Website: lowes
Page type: review-order
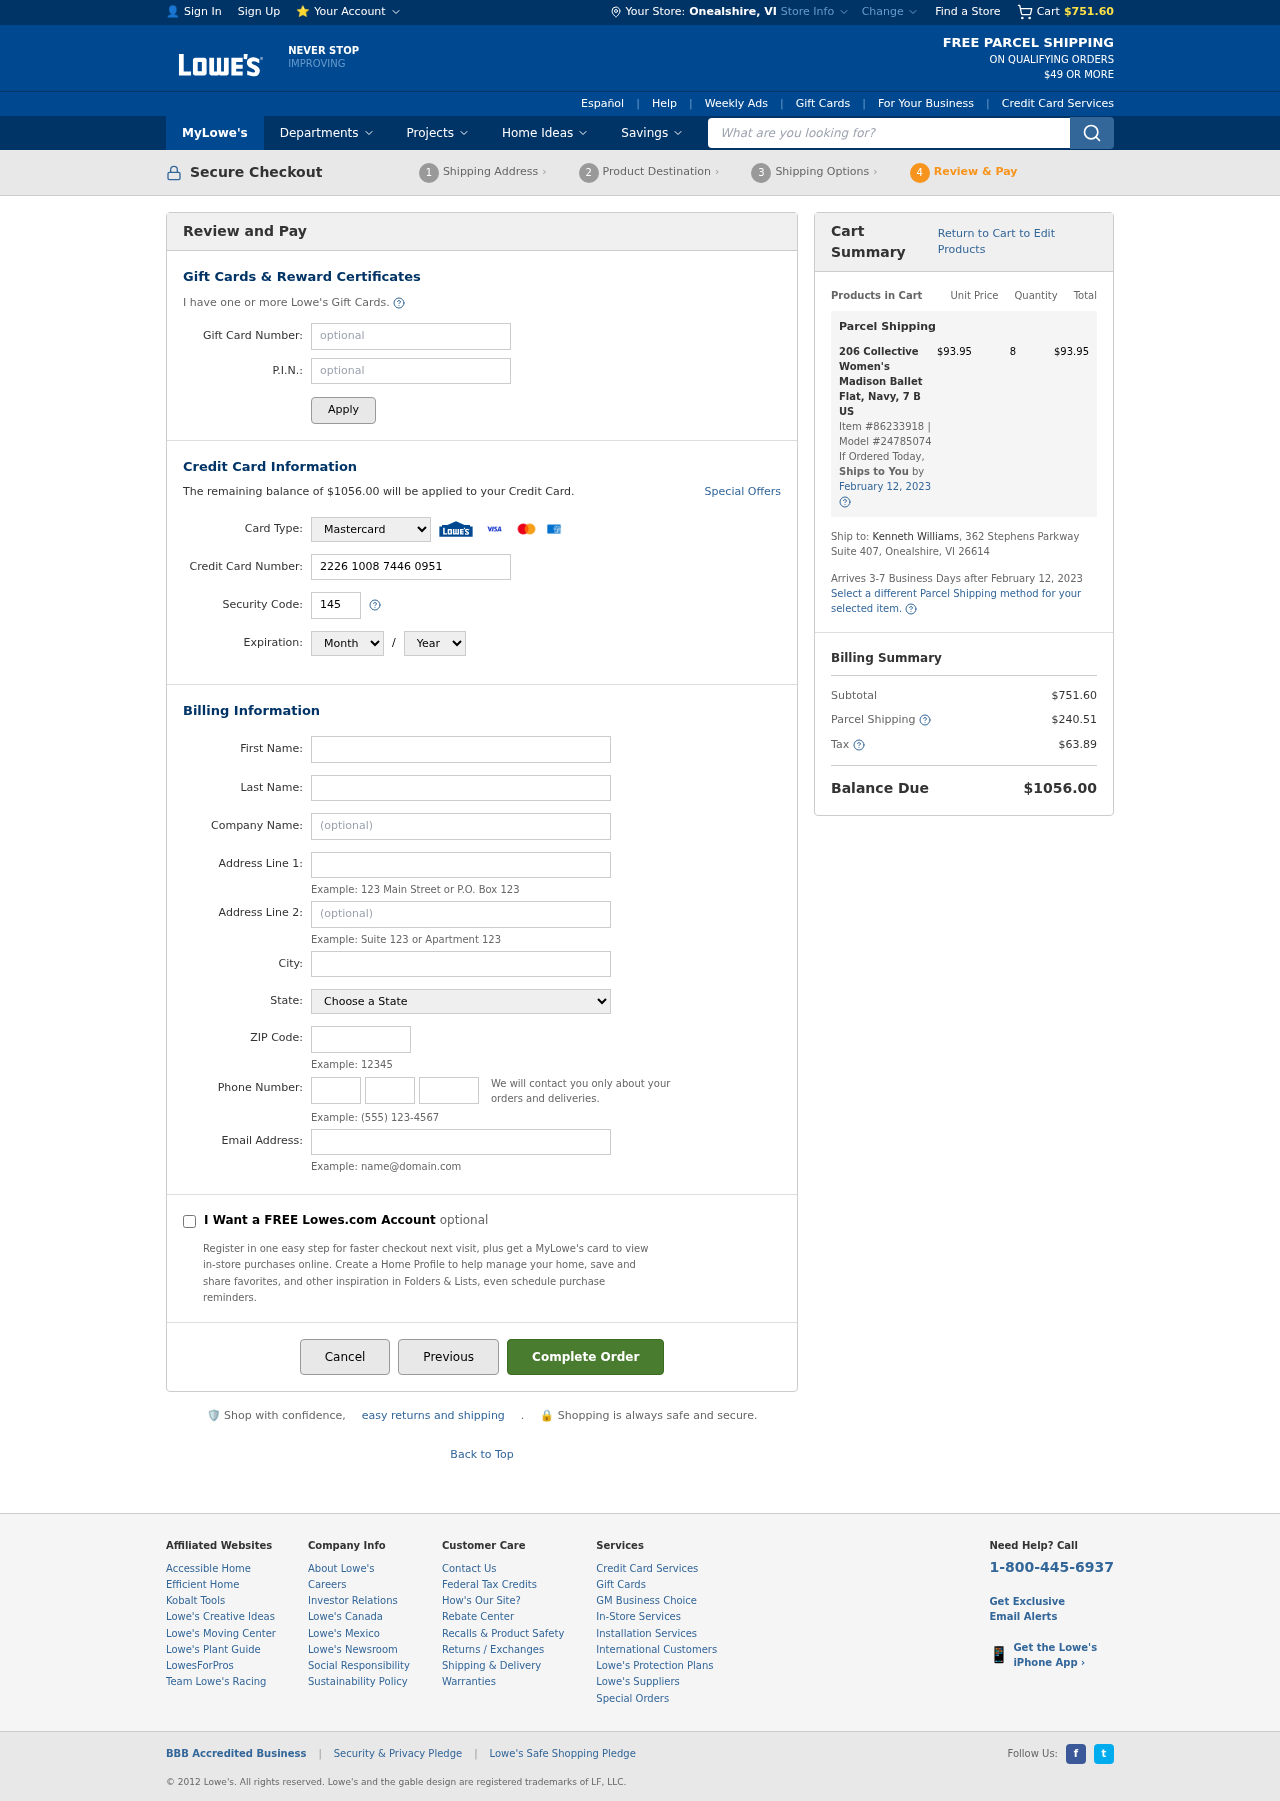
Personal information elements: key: PII_CARD_CVV
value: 145
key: PII_CARD_EXPIRY_MONTH
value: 08
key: PII_CARD_EXPIRY_YEAR
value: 30
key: PII_CARD_NUMBER
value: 2226 1008 7446 0951
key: PII_CARD_TYPE
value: Mastercard
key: PII_CITY
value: Onealshire
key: PII_CITY_STATE
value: Onealshire, VI
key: PII_COMPANY
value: Adams Group
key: PII_EMAIL
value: kennethwilliams@gmail.com
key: PII_FIRSTNAME
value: Kenneth
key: PII_LASTNAME
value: Williams
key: PII_PHONE_AREA
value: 528
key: PII_PHONE_PREFIX
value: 664
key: PII_PHONE_SUFFIX
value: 2967
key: PII_POSTCODE
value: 26614
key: PII_STATE
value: VI
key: PII_STREET
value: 362 Stephens Parkway Suite 407
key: PII_STREET2
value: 362 Stephens Parkway Suite 407
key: PII_FULLNAME2
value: Kenneth Williams
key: PII_STATE_ABBR
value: VI
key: PII_POSTCODE_FULL
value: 26614
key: PII_CITY_STATE_ZIP
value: Onealshire, VI 26614
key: PII_POSTCODE_NUMERIC
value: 26614
Product elements: key: PRODUCT1_NAME
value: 206 Collective Women's Madison Ballet Flat, Navy, 7 B US
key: PRODUCT1_PRICE
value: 93.95
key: PRODUCT1_QUANTITY
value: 8
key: PRODUCT1_ITEM_NUMBER
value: Item #86233918
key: PRODUCT1_MODEL_NUMBER
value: Model #24785074
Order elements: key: ORDER_SUBTOTAL
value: $751.60
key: ORDER_BALANCE_DUE
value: $1056.00
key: ORDER_SHIPPING_DATE
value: February 12, 2023
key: ORDER_ITEM_TOTAL
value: $93.95
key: ORDER_SHIPPING_DATE2
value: February 12, 2023
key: ORDER_SHIPPING_COST
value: $240.51
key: ORDER_TAX
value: $63.89
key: ORDER_TOTAL
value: $1056.00
Search elements: key: HEADER_SEARCH
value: What are you looking for?